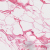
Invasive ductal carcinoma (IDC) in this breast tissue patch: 0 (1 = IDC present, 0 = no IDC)